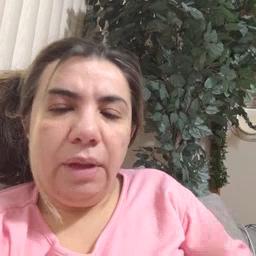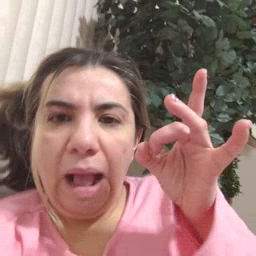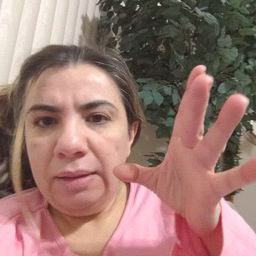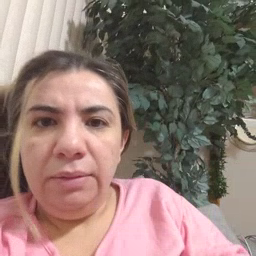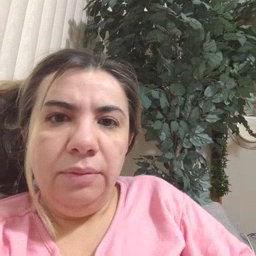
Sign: hate